Question: I added 'Google AdMob', but advertising crushes my app. How can I avoid this? Is it a parameter of the layout?
This happens:

I think the problem is the Layout.
This is the code:
'''
private AdView createAdView() {
adView = new AdView(this);
adView.setAdSize(AdSize.SMART_BANNER);
adView.setAdUnitId(AD_UNIT_ID_BANNER);
adView.setId(12345);
RelativeLayout.LayoutParams params = new RelativeLayout.LayoutParams(
LayoutParams.MATCH_PARENT, LayoutParams.WRAP_CONTENT);
params.addRule(RelativeLayout.ALIGN_PARENT_TOP, RelativeLayout.TRUE);
params.addRule(RelativeLayout.CENTER_HORIZONTAL, RelativeLayout.TRUE);
adView.setLayoutParams(params);
adView.setBackgroundColor(Color.TRANSPARENT);
return adView;
}
private View createGameView(AndroidApplicationConfiguration cfg) {
gameView = initializeForView(new SGame(this), cfg);
RelativeLayout.LayoutParams params = new RelativeLayout.LayoutParams(
LayoutParams.MATCH_PARENT, LayoutParams.WRAP_CONTENT);
params.addRule(RelativeLayout.ALIGN_PARENT_BOTTOM, RelativeLayout.TRUE);
params.addRule(RelativeLayout.CENTER_HORIZONTAL, RelativeLayout.TRUE);
params.addRule(RelativeLayout.BELOW, adView.getId());
gameView.setLayoutParams(params);
return gameView;
}
'''
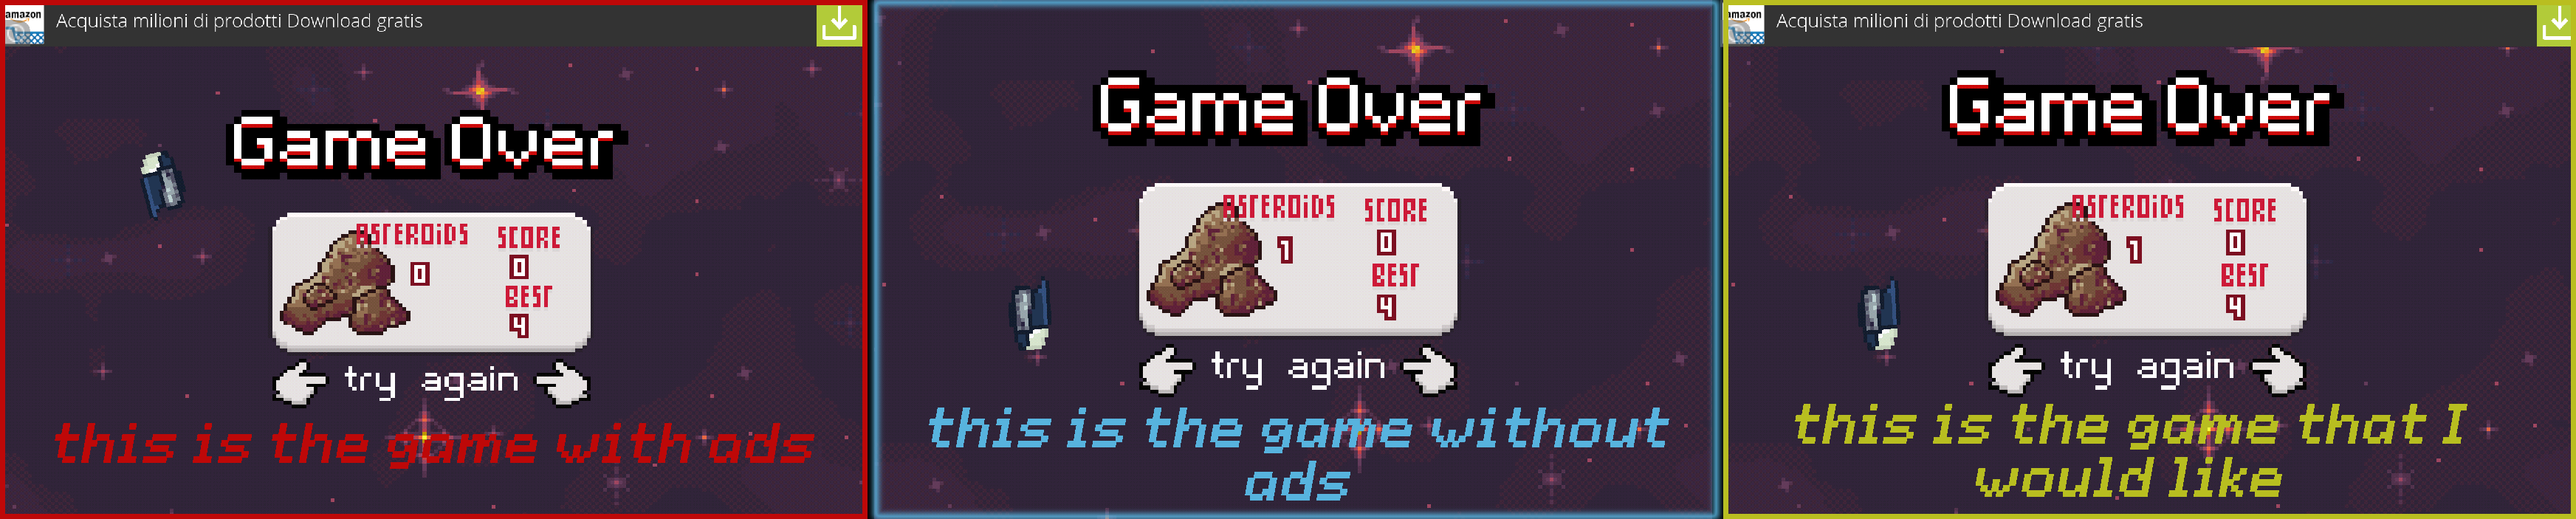
Answer: Oh, ok. Well, you do have the game view below the ad view. This means it will occupy the region below the ad view and it will be shorter since there's less vertical space for it to occupy. You can probably change: params.addRule(RelativeLayout.BELOW, adView.getId()); to instead align with the parent top.